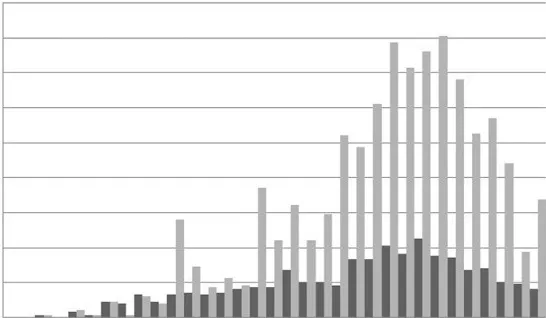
Year distribution of published papers and reported cases. In china, the first patient with clinical features similar to POEMS syndrome was reported in 1986. No new case was reported until 1988. From 1988 to 2010, the number of published papers and reported cases increased in fluctuation and peaked in 2009 and 2010, respectively. The number of patients was reported over 50 in 1994 and over 100 in 2004, reaching 161 in 2010 and declining gradually.
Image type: pathology (immunostaining)